Interaction volume radius: 5 \u00c5
Interaction volume height: 25 \u00c5
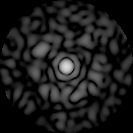
Disorder parameter: 0.853